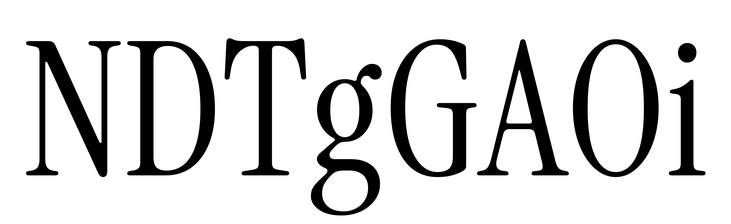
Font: InstrumentSerif-Regular